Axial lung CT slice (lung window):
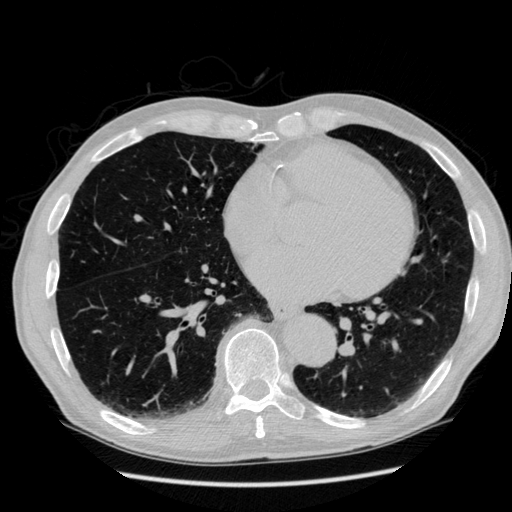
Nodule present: no